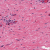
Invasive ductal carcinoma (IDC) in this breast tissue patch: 0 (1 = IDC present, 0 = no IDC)